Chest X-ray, PA view. Patient: 20 years old, sex M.
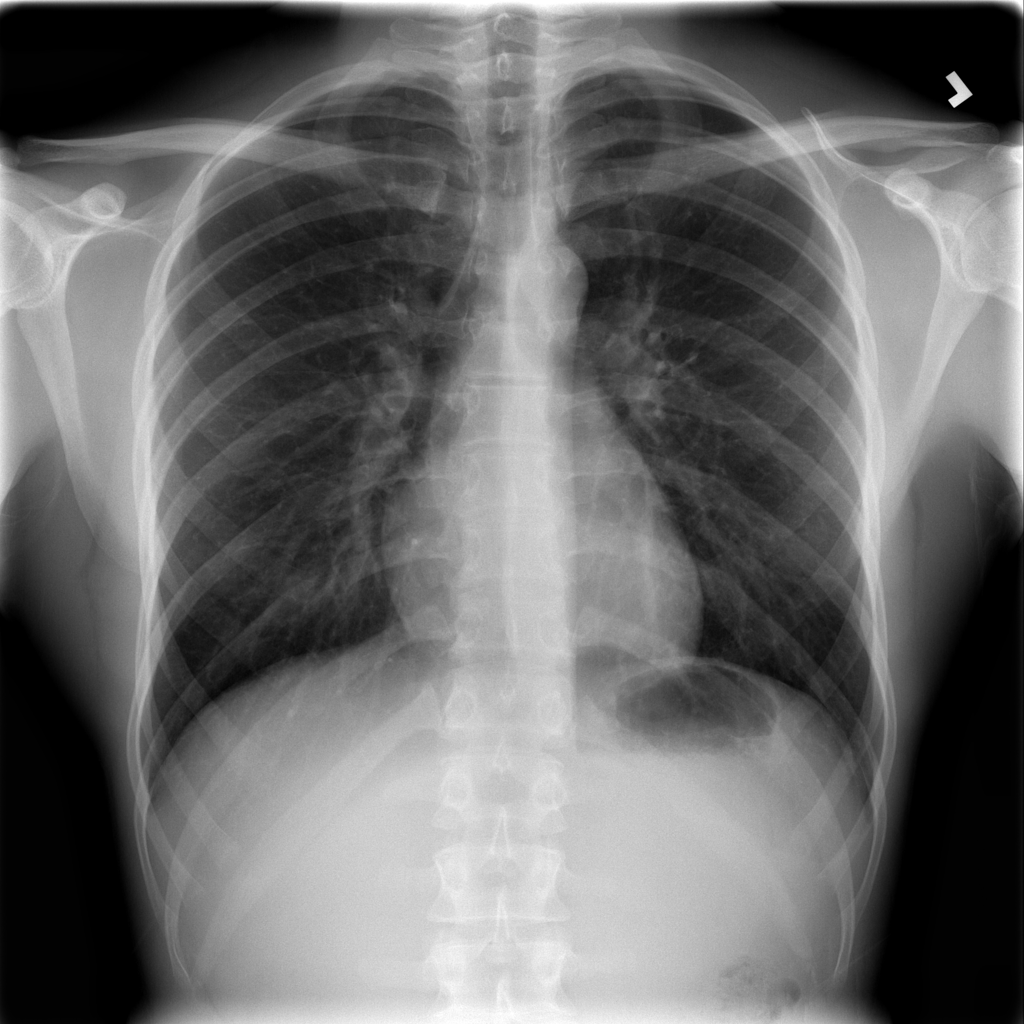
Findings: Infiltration